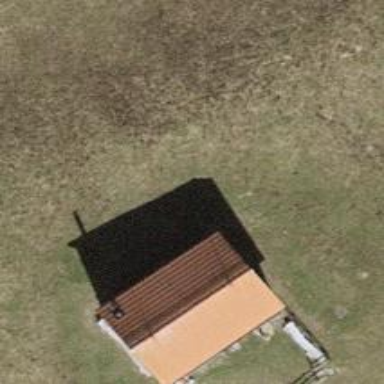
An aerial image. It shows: Gabled hut with red roof made of roof tiles.